Interaction volume radius: 5 \u00c5
Interaction volume height: 10 \u00c5
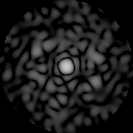
Disorder parameter: 0.781